Brain MRI, t2w sequence, axial 2D slice.
Patient: age 38, sex F, weight 78 kg, height 1.78 m
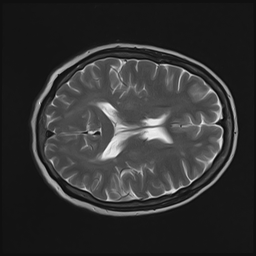